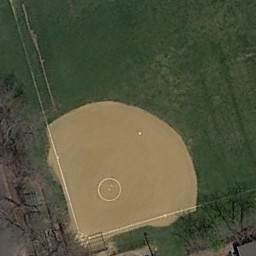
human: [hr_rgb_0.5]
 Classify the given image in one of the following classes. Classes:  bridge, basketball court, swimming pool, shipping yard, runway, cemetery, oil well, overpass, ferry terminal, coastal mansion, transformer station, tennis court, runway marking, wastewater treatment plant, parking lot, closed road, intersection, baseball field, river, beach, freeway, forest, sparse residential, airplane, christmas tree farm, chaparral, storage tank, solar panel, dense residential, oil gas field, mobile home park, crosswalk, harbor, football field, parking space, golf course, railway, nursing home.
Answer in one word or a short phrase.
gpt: baseball field